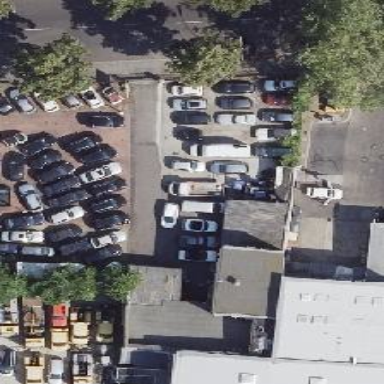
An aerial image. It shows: Car shop.